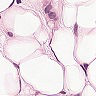
Metastatic tissue present: yes